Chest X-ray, PA view. Patient: 55 years old, sex F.
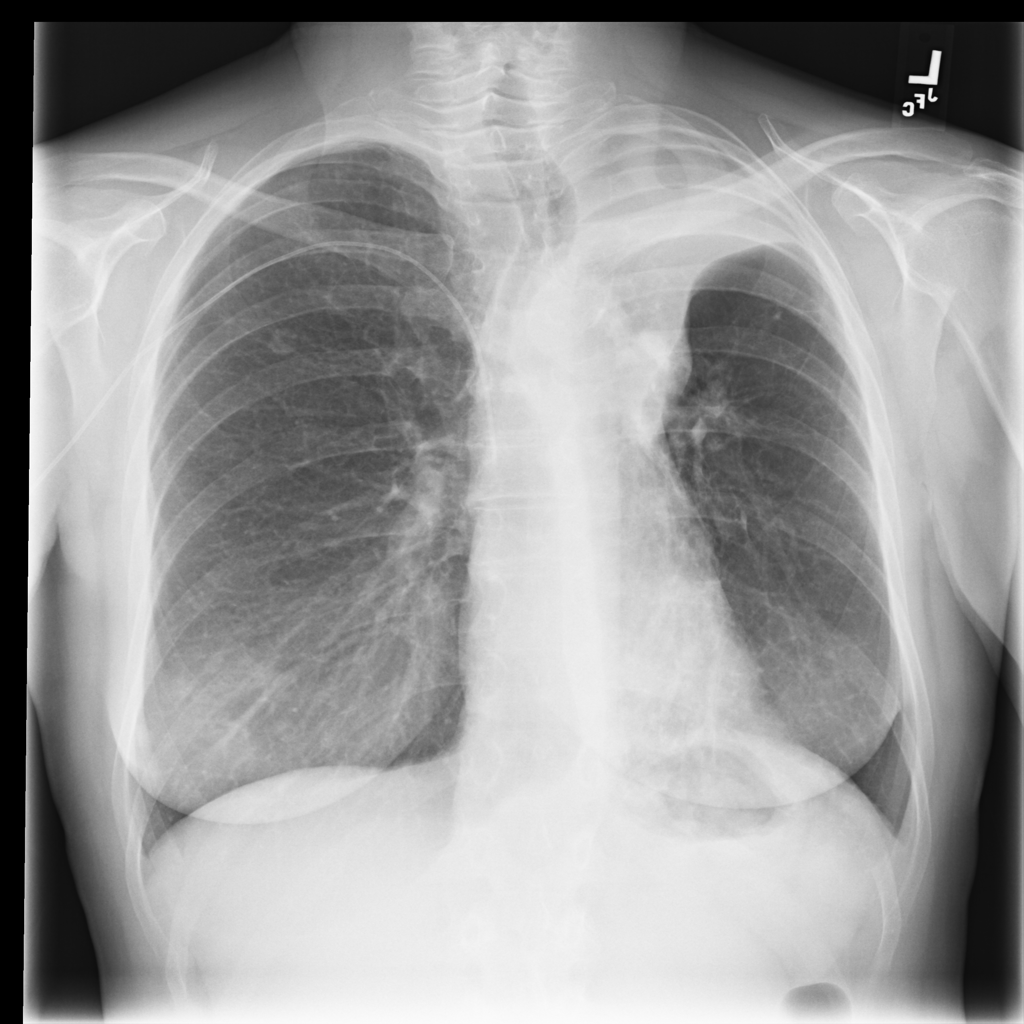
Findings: Atelectasis